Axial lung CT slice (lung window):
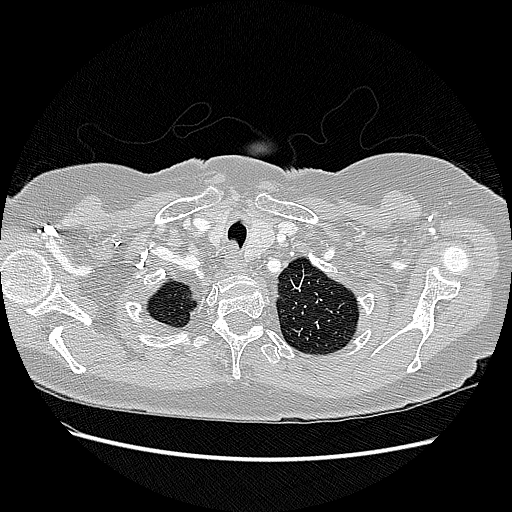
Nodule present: no